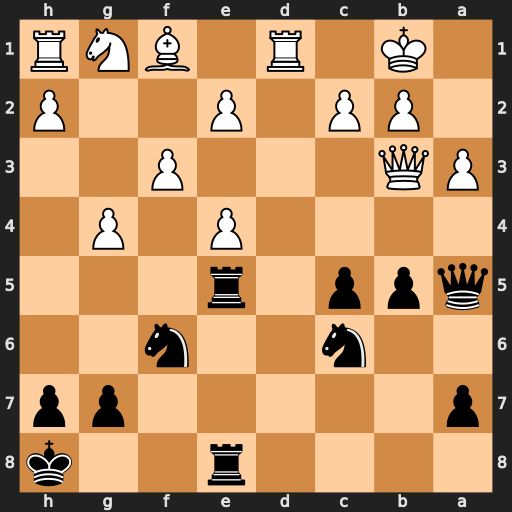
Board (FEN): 4r2k/p5pp/2n2n2/qpp1r3/4P1P1/PQ3P2/1PP1P2P/1K1R1BNR
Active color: b
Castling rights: -
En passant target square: -
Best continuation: c4 Qc3 b4 axb4 Nxb4